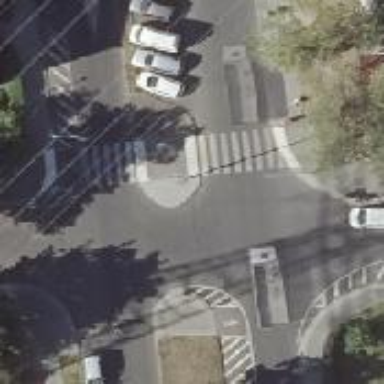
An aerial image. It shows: Marked zebra crossing with distinct zebra markings.